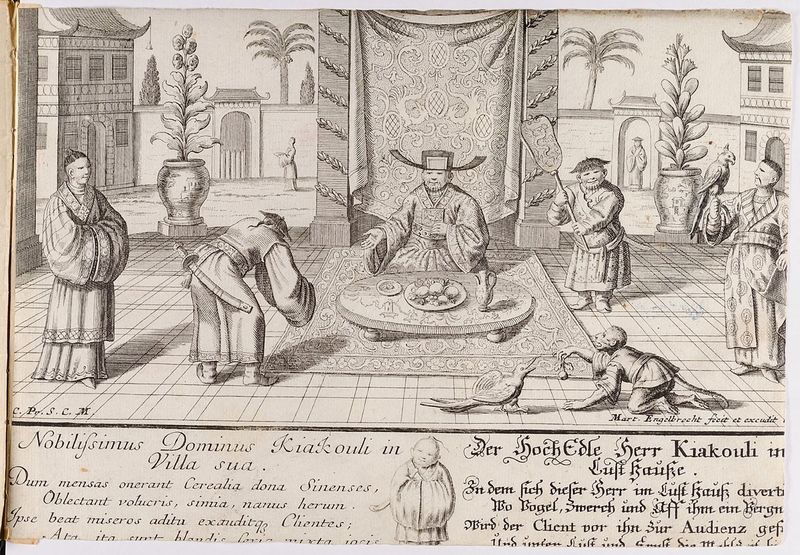
Titel: Der Hochedle Herr Kiakouli im Lusthaus
Künstler: Martin Engelbrecht
Standort: Hamburg
Institution: Museum für Kunst und Gewerbe Hamburg
Schlagwörter: mann, vogel, menschen, hut, hüte, männer, tisch, fächer, ornament, teppich, barock, diener, mensch, affe, papier, grafik, graphik, hof, zopf, ornamente, palme, fotografie, photographie, innenhof, druckgraphik, schnitt, druckgrafik, stich, schwert, asiatisch, herrscher, tracht, china, verbeugung, palmen, papagei, kupferstich, pagode, affen, gerippt, volkstracht, reproduktionen, barockzeit, barockzeitalter, druckerzeugnisse, katana, vögel, völker, nationalitäten, arecaceae, palmae, ornamentstich, vorlageblätter, chinesendarstellungen